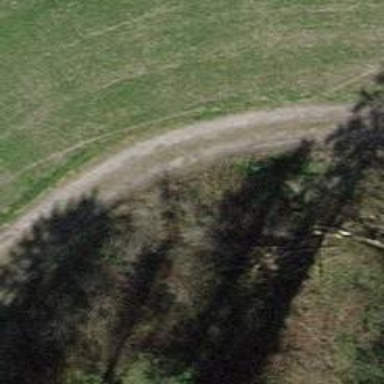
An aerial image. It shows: Track with compacted grade3 surface.